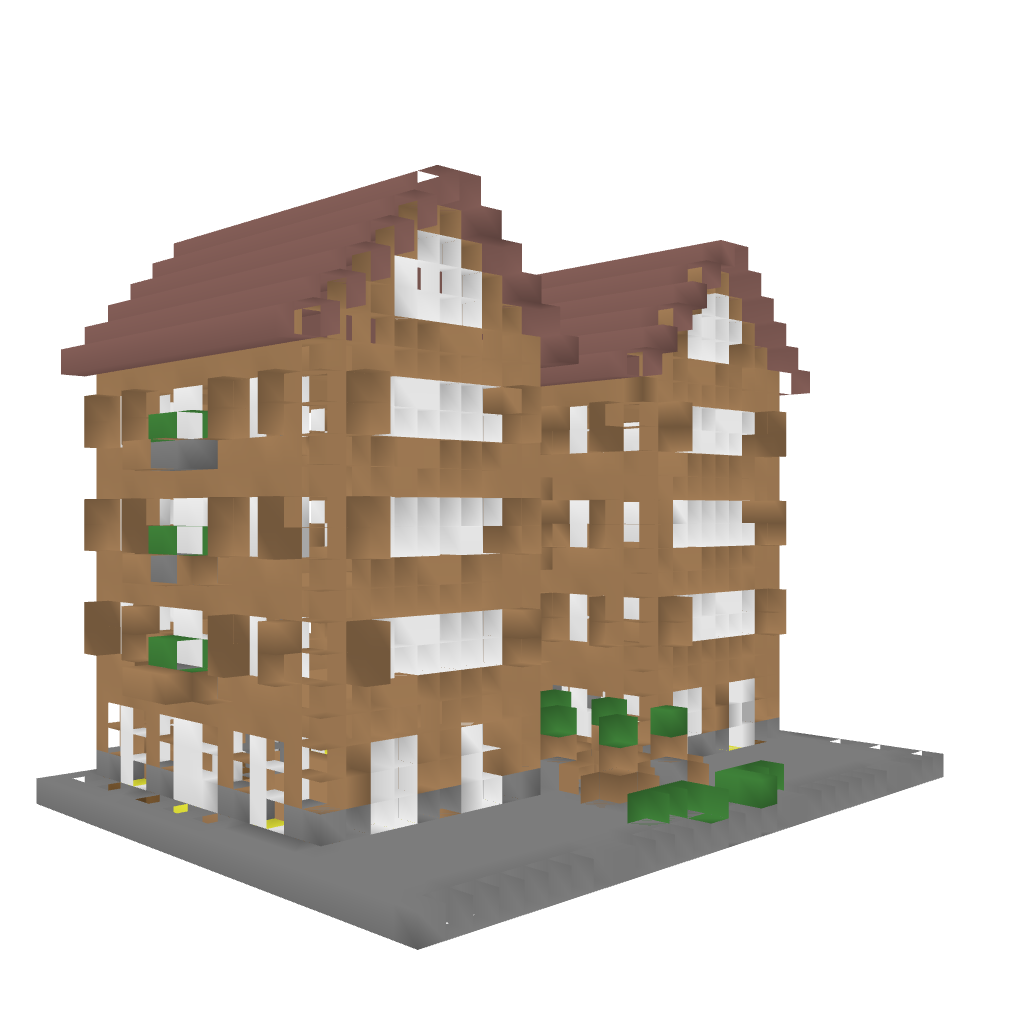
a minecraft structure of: House #5 high quality